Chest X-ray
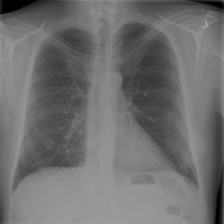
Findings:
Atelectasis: negative
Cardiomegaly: negative
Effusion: negative
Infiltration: negative
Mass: negative
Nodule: positive
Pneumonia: negative
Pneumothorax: negative
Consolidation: negative
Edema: negative
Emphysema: negative
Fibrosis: negative
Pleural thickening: negative
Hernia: negative